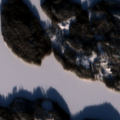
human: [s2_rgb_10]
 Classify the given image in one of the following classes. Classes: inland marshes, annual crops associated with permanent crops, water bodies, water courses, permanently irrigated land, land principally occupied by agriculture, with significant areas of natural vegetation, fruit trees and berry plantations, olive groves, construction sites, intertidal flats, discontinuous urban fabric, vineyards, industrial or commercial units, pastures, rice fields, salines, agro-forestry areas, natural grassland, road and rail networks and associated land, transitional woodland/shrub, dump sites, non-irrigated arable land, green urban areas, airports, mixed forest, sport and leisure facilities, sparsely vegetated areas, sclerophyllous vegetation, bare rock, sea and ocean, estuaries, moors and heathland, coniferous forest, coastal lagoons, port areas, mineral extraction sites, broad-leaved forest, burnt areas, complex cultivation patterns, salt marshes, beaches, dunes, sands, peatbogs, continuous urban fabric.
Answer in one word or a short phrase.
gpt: coniferous forest, mixed forest, water bodies